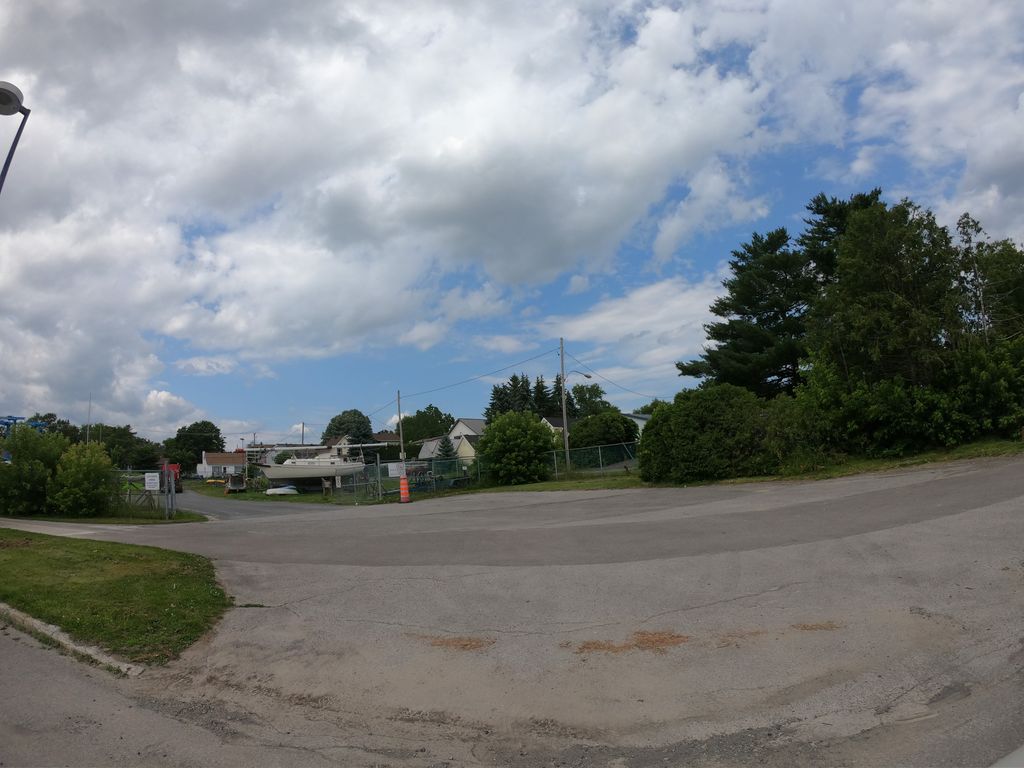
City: ottawa-gatineau